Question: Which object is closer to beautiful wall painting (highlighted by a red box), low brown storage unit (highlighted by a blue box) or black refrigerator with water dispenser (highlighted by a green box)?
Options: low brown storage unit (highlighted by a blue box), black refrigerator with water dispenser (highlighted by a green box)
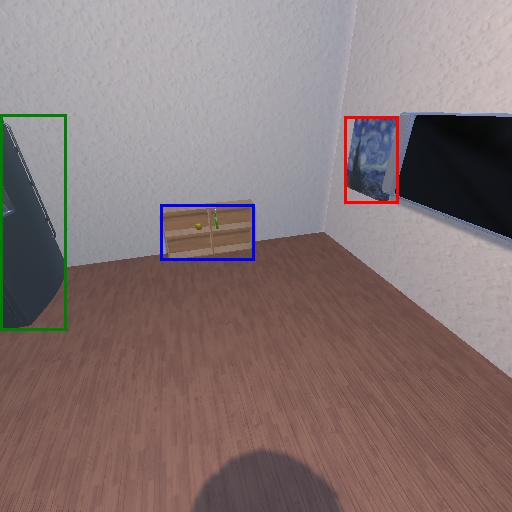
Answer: low brown storage unit (highlighted by a blue box)